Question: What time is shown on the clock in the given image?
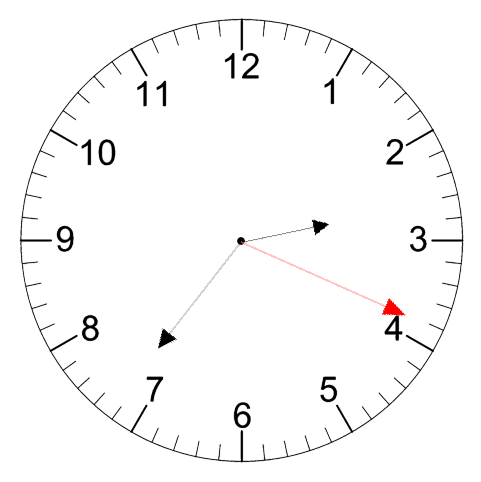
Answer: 02:36:19